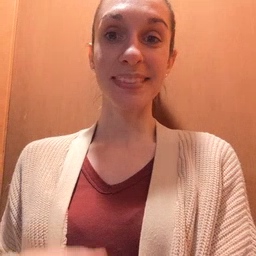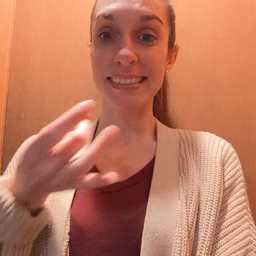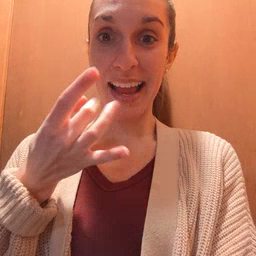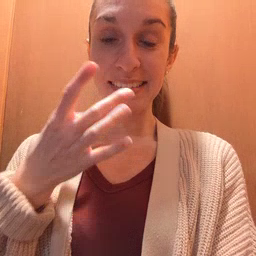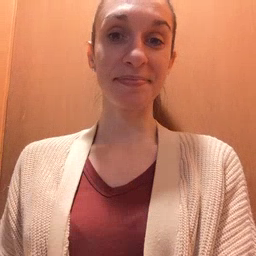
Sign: snack